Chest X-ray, AP view. Patient: 59 years old, sex M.
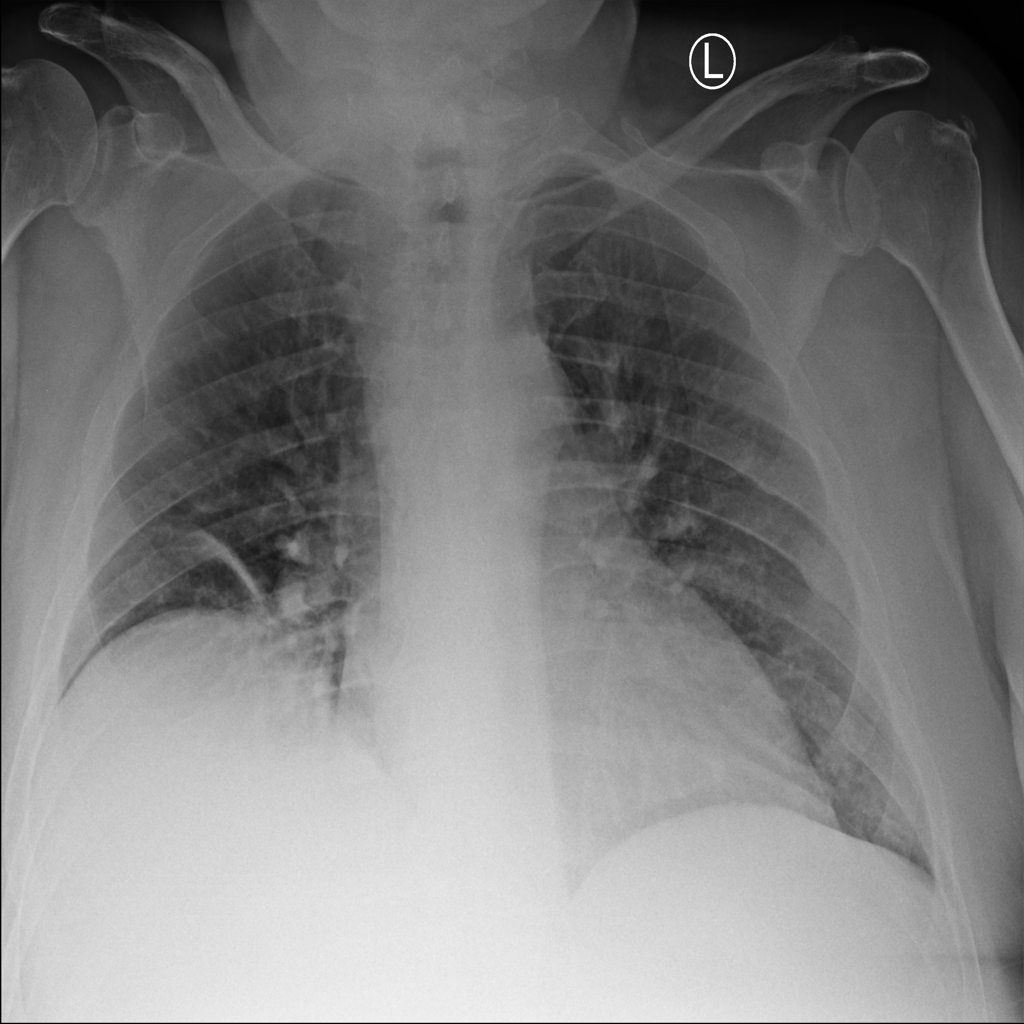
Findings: Atelectasis